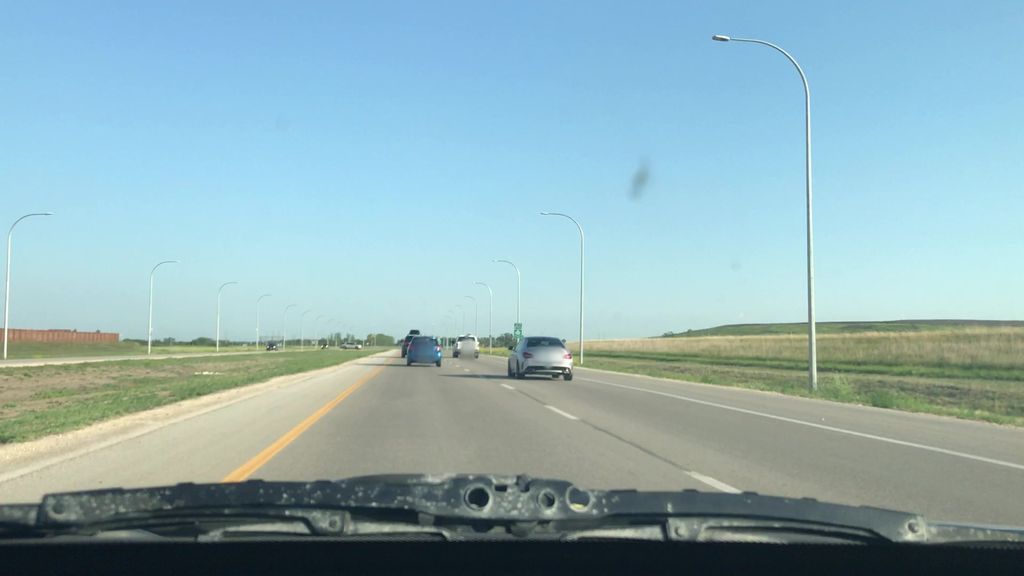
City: winnipeg